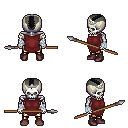
a pixel art fantasy rpg character, male body template, skeleton, maroon tunic, gold greaves, black short mohawk hairstyle, silver tiara, white cloth bandages, maroon shoes, spear, four views (front, back, left, right), 2x2 character sprite sheet, small pixel art, hard edges, no anti-aliasing